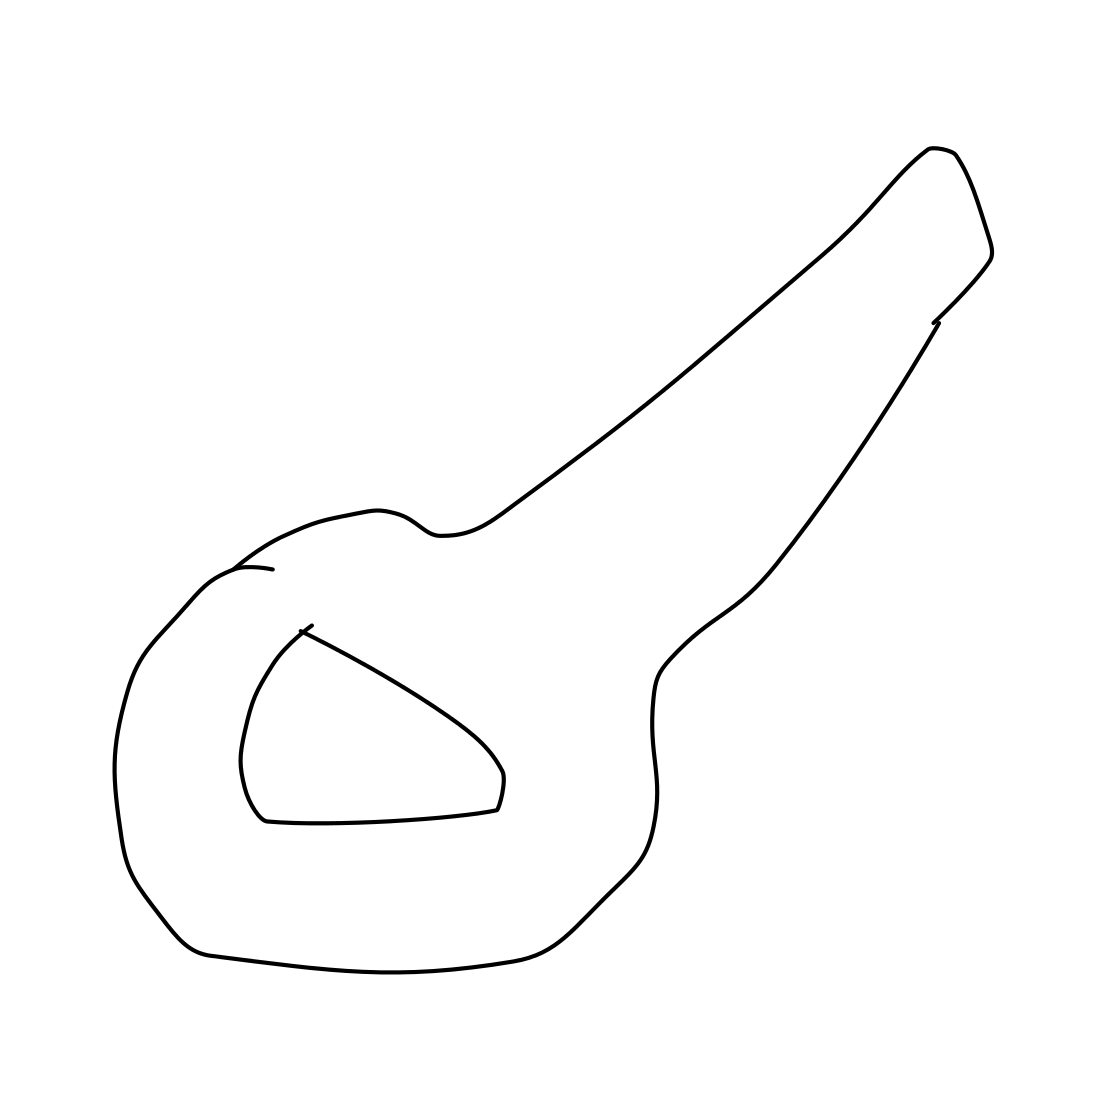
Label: bottle opener